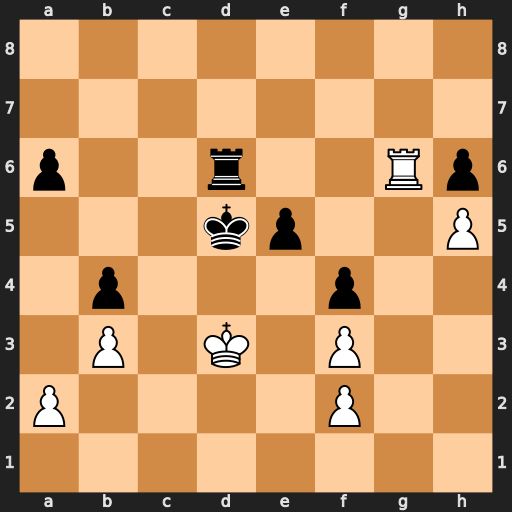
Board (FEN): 8/8/p2r2Rp/3kp2P/1p3p2/1P1K1P2/P4P2/8
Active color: w
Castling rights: -
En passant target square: -
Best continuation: Rxd6+ Kxd6 Kc4 Ke6 Kxb4